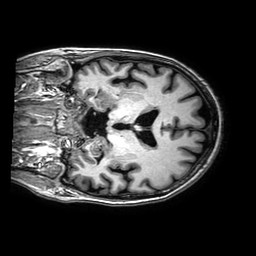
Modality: T1w
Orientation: coronal
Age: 46
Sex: female
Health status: ill
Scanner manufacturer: philips
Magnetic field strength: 3 T
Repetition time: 0.006628 s
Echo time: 0.002977 s